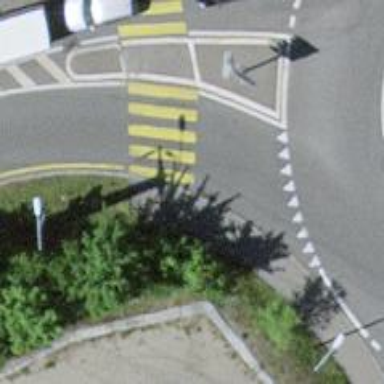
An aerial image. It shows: Uncontrolled zebra crossing with notable zebra markings.